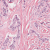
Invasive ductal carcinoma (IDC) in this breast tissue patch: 1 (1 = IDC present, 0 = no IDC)